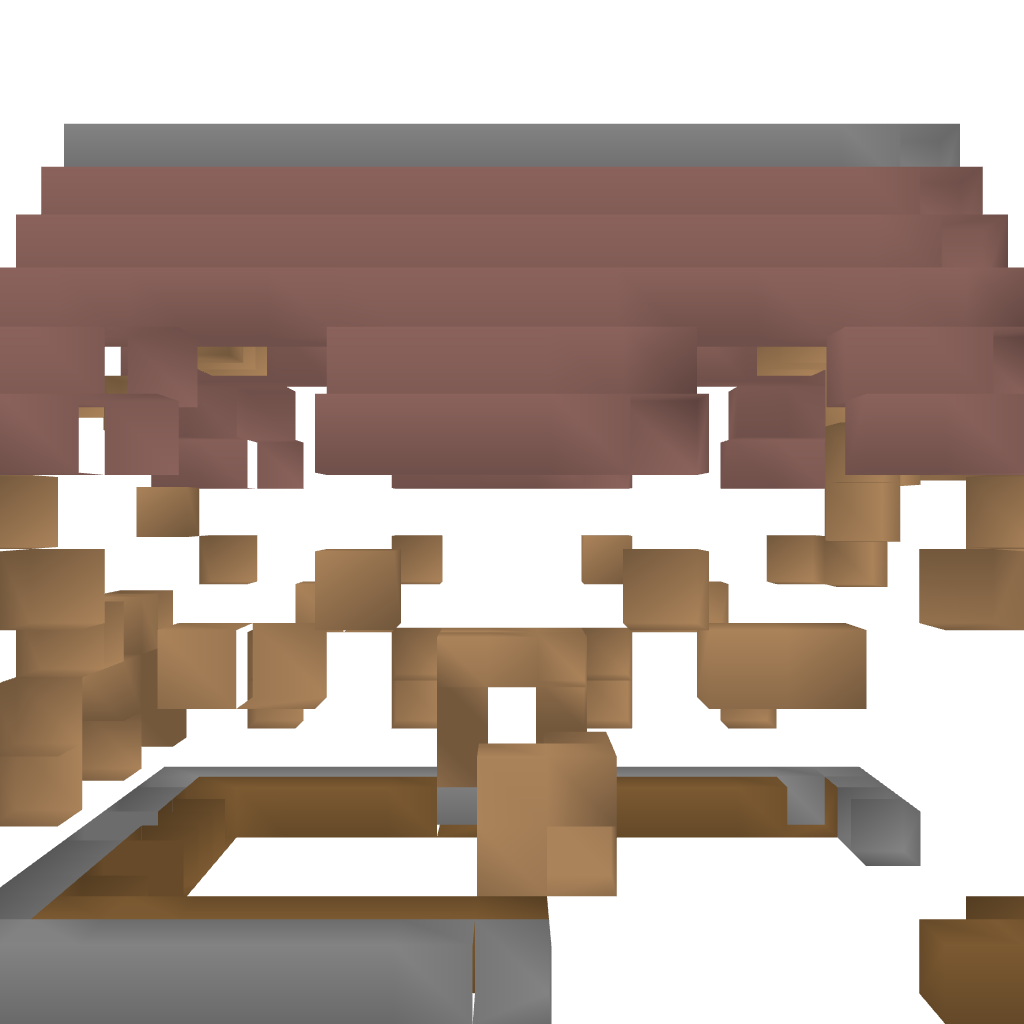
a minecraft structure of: house1 bad low quality